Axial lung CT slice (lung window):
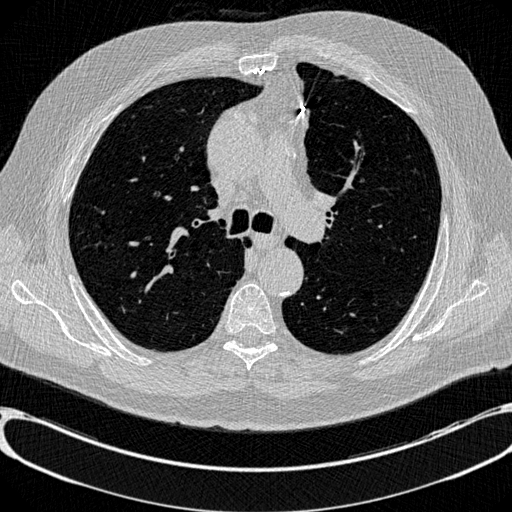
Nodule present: no